Question: In extension to my previous <URL>
I can plot the Heat map with Seaborn very well and with suggestion can get annotation. But I see a new problem now.
Input File
'''
Nos,Place,Way,Name,00:00:00,12:00:00
123,London,Air,Apollo,342,972
123,London,Rail,Beta,2352,342
123,Paris,Bus,Beta,545,353
345,Paris,Bus,Rava,652,974
345,Rome,Bus,Rava,2325,56
345,London,Air,Rava,2532,9853
567,Paris,Air,Apollo,545,544
567,Rome,Rail,Apollo,5454,5
876,Japan,Rail,Apollo,644,54
876,Japan,Bus,Beta,45,57
876,Japan,Bus,Beta,40,57
876,Japan,Bus,Beta,40,57
'''
Program:
'''
import pandas as pd
import numpy as np
import seaborn as sns
import matplotlib.pyplot as plt
sns.set()
df = pd.read_csv('heat_map_data.csv')
df3 = df.copy()
for c in ['Place','Name']:
df3[c] = df3[c].astype('category')
sns.heatmap(df3.pivot_table(index='Place', columns='Name', values='00:00:00' ),annot=True, fmt='.1f' )
plt.show()
'''
1. If I take fmt='d' then I get error of float value and changed to fmt='f' And I get the count of the desired column.
But When the same axis value repeats it does not add the count from desired column. Any solution for that pls ?
As it is seen in the input file
'''
876,Japan,Bus,Beta,45,57
876,Japan,Bus,Beta,40,57
876,Japan,Bus,Beta,40,57
'''
It has 3 rows in repeat and the value of them should be shown as sum
the cell which represents 'Japan' and 'Beta' should annot value as '125' instead it shows '41.7'. How do I achieve that? Also is it possible to give two values as annotation ?

1. Second doubt is now that in pivot I am giving value='00:00:00' but I need it to dynamically read the last column from the file.
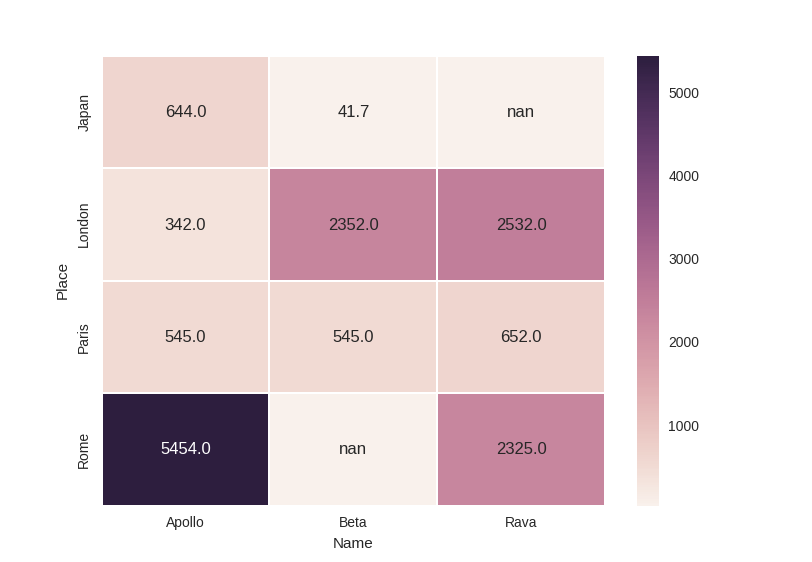
Answer: You can use the <URL> keyword passing in a dict:
> function, default numpy.mean, or list of functions
If list of functions passed, the resulting pivot table will have hierarchical columns whose top level are the function names (inferred from the function objects themselves)
'''
sns.heatmap(df3.pivot_table(index='Place', columns='Name',
values='00:00:00',aggfunc={'00:00:00':np.sum}), annot=True, fmt='.1f')
'''
Which outputs: